Question: I am working in waypoints direction google map.I put same location between start and end point of route.bot google map show only one pointer for same two location.
I need two pointer for same two location in waypoints google map.
'''
<head>
<meta name="viewport" content="initial-scale=1.0, user-scalable=no">
<meta charset="utf-8">
<title>Waypoints in directions</title>
<style>
html, body, #map-canvas {
height: 100%;
margin: 0px;
padding: 0px
}
#panel {
position: absolute;
top: 5px;
left: 50%;
margin-left: -180px;
z-index: 5;
background-color: #fff;
padding: 5px;
border: 1px solid #999;
}
</style>
<script src="https://maps.googleapis.com/maps/api/js?v=3.exp&signed_in=true"></script>
<script>
var directionsDisplay;
var directionsService = new google.maps.DirectionsService();
var map;
function initialize() {
directionsDisplay = new google.maps.DirectionsRenderer();
var chicago = new google.maps.LatLng(41.850033, -87.<PHONE>);
var mapOptions = {
zoom: 6,
center: chicago
}
map = new google.maps.Map(document.getElementById('map-canvas'), mapOptions);
directionsDisplay.setMap(map);
}
function calcRoute() {
var start = document.getElementById('start').value;
var end = document.getElementById('end').value;
var waypts = [];
var checkboxArray = document.getElementById('waypoints');
for (var i = 0; i < checkboxArray.length; i++) {
if (checkboxArray.options[i].selected == true) {
waypts.push({
location:checkboxArray[i].value,
stopover:true});
}
}
var request = {
origin: start,
destination: end,
waypoints: waypts,
optimizeWaypoints: true,
travelMode: google.maps.TravelMode.DRIVING
};
directionsService.route(request, function(response, status) {
if (status == google.maps.DirectionsStatus.OK) {
directionsDisplay.setDirections(response);
var route = response.routes[0];
var summaryPanel = document.getElementById('directions_panel');
summaryPanel.innerHTML = '';
// For each route, display summary information.
console.log(route.legs);
for (var i = 0; i < route.legs.length; i++) {
var routeSegment = i + 1;
summaryPanel.innerHTML += '<b>Route Segment: ' + routeSegment + '</b><br>';
summaryPanel.innerHTML += route.legs[i].start_address + ' to ';
summaryPanel.innerHTML += route.legs[i].end_address + '<br>';
summaryPanel.innerHTML += route.legs[i].distance.text + '<br><br>';
}
}
});
}
google.maps.event.addDomListener(window, 'load', initialize);
</script>
</head>
<body onload="initialize()">
<div id="map-canvas" style="float:left;width:70%;height:100%;"></div>
<div id="control_panel" style="float:right;width:30%;text-align:left;padding-top:20px">
<div style="margin:20px;border-width:2px;">
<b>Start:</b>
<select id="start">
<option value="Allen Street, NY">Allen Street</option>
<option value="Ann Street, NY">Ann Street</option>
<option value="Barrow Street, NY">Barrow Street</option>
<option value="Bayard Street, NY">Bayard Street</option>
<option value="Beach Street, NY">Beach Street</option>
<option value="Beak Street, NY">Beak Street</option>
<option value="Bethune Street, NY">Bethune Street</option>
</select>
<br>
<b>Waypoints:</b> <br>
<i>(Ctrl-Click for multiple selection)</i> <br>
<select multiple id="waypoints">
<option value="Allen Street, NY">Allen Street</option>
<option value="Allen Street, NY">Allen Street</option>
<option value="Barrow Street, NY">Barrow Street</option>
<option value="Bayard Street, NY">Bayard Street</option>
<option value="Beach Street, NY">Beach Street</option>
<option value="Beak Street, NY">Beak Street</option>
<option value="Bethune Street, NY">Bethune Street</option>
</select>
<br>
<b>End:</b>
<select id="end">
<option value="Bethune Street, NY">Bethune Street</option>
<option value="Beak Street, NY">Beak Street</option>
<option value="Beach Street, NY">Beach Street</option>
<option value="Bayard Street, NY">Bayard Street</option>
<option value="Allen Street, NY">Allen Street</option>
<option value="Ann Street, NY">Ann Street</option>
<option value="Barrow Street, NY">Barrow Street</option>
</select>
<br>
<input type="submit" onclick="calcRoute();">
</div>
<div id="directions_panel" style="margin:20px;background-color:#FFEE77;"></div>
</div>
</body>
</html>
'''

Here i set between same two location "Allen Street".But it return
- - -
But i need following points like
- - - -
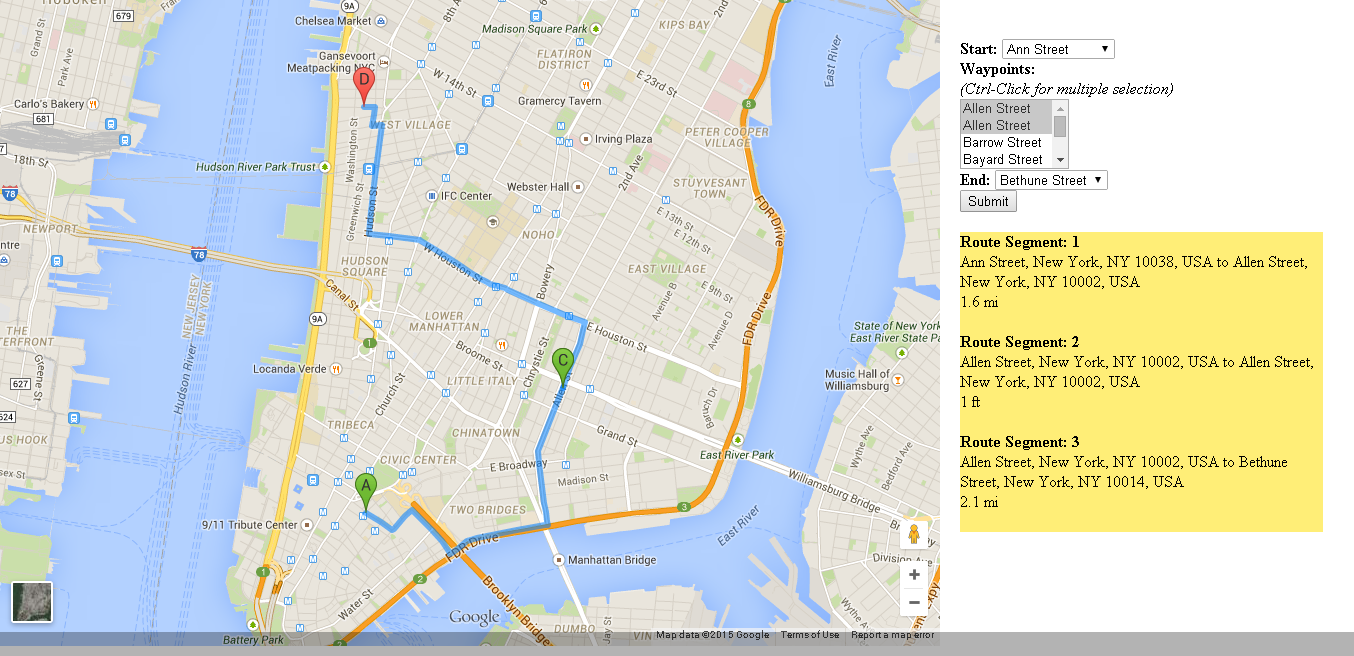
Answer: You are not seeing marker B, because it is in same point as marker C. You should have little bit different address (e.g house numbers).
Though route gets calculated correctly.
You have to use custom markers if you want to format markers.
On start of JS document, add this:
'''
// Letters for markers
var letters = ['A', 'B', 'C', 'D', 'E', 'F', 'G', 'H', 'I', 'J'];
// Map bounds, to fit bounds. Every marker will be added to this. See addMarker function.
var bounds = new google.maps.LatLngBounds();
'''
Function to add markers
'''
addMarker = function(latLng, i, isLast){
bounds.extend(latLng);
markerColor = isLast ? 'b' : 'a';
var marker = new google.maps.Marker({
position: latLng,
map: map,
icon: 'https://mts.googleapis.com/vt/icon/name=icons/spotlight/spotlight-waypoint-'+markerColor+'.png&text='+letters[i]+'&psize=16&font=fonts/Roboto-Regular.ttf&color=ff333333&ax=44&ay=48&scale='+(2-(i*2/10))
});
};
'''
Hide directions returned by google.
'''
// Don't show response directions
//directionsDisplay.setDirections(response);
'''
Create polyline for custom directions
'''
var polyline = new google.maps.Polyline({
path: [],
strokeColor: '#3366FF',
strokeWeight: 5
});
'''
Then, edit your 'route.legs' 'for' loop.
'''
for (var i = 0; i < route.legs.length; i++) {
var routeSegment = i + 1;
summaryPanel.innerHTML += '<b>Route Segment: ' + routeSegment + '</b><br>';
summaryPanel.innerHTML += route.legs[i].start_address + ' to ';
summaryPanel.innerHTML += route.legs[i].end_address + '<br>';
summaryPanel.innerHTML += route.legs[i].distance.text + '<br><br>';
// Add start_location marker for every route leg
addMarker(route.legs[i].start_location, i);
// If is last, add end_lcoation marker too
if( i == route.legs.length-1 ){
addMarker(route.legs[i].end_location, i+1, true);
}
// Set polyline points
var steps = route.legs[i].steps;
for (j = 0; j < steps.length; j++) {
var nextSegment = steps[j].path;
for (k=0;k<nextSegment.length;k++) {
polyline.getPath().push(nextSegment[k]);
}
}
}
'''
And, finally, before end of your 'if'.
'''
// Show driving line
polyline.setMap(map);
// Fit to bounds
map.fitBounds(bounds);
'''
Currently, this code adds different 'scale' to markers, so you can see that marker B is behind marker C. How you finally distinguish these markers is up to you.
'''
$(document).ready(function(){
var directionsDisplay;
var directionsService = new google.maps.DirectionsService();
var map;
var letters = ['A', 'B', 'C', 'D', 'E', 'F', 'G', 'H', 'I', 'J'];
var bounds = new google.maps.LatLngBounds();
function initialize() {
directionsDisplay = new google.maps.DirectionsRenderer();
var chicago = new google.maps.LatLng(41.850033, -87.<PHONE>);
var mapOptions = {
zoom: 6,
center: chicago
}
map = new google.maps.Map(document.getElementById('map-canvas'), mapOptions);
directionsDisplay.setMap(map);
}
addMarker = function(latLng, i, isLast){
bounds.extend(latLng);
markerColor = isLast ? 'b' : 'a';
var marker = new google.maps.Marker({
position: latLng,
map: map,
icon: 'https://mts.googleapis.com/vt/icon/name=icons/spotlight/spotlight-waypoint-'+markerColor+'.png&text='+letters[i]+'&psize=16&font=fonts/Roboto-Regular.ttf&color=ff333333&ax=44&ay=48&scale='+(2-(i*2/10))
});
};
calcRoute = function() {
var start = document.getElementById('start').value;
var end = document.getElementById('end').value;
var waypts = [];
var checkboxArray = document.getElementById('waypoints');
for (var i = 0; i < checkboxArray.length; i++) {
if (checkboxArray.options[i].selected == true) {
waypts.push({
location: checkboxArray[i].value,
stopover: true
});
}
}
var request = {
origin: start,
destination: end,
waypoints: waypts,
optimizeWaypoints: true,
travelMode: google.maps.TravelMode.DRIVING
};
directionsService.route(request, function (response, status) {
if (status == google.maps.DirectionsStatus.OK) {
// Don't show response directions
//directionsDisplay.setDirections(response);
var route = response.routes[0];
var summaryPanel = document.getElementById('directions_panel');
summaryPanel.innerHTML = '';
// For each route, display summary information.
// console.log(route);
var polyline = new google.maps.Polyline({
path: [],
strokeColor: '#3366FF',
strokeWeight: 5
});
for (var i = 0; i < route.legs.length; i++) {
var routeSegment = i + 1;
summaryPanel.innerHTML += '<b>Route Segment: ' + routeSegment + '</b><br>';
summaryPanel.innerHTML += route.legs[i].start_address + ' to ';
summaryPanel.innerHTML += route.legs[i].end_address + '<br>';
summaryPanel.innerHTML += route.legs[i].distance.text + '<br><br>';
// Add start_location marker for every route leg
addMarker(route.legs[i].start_location, i);
// If is last, add end_lcoation marker too
if( i == route.legs.length-1 ){
addMarker(route.legs[i].end_location, i+1, true);
}
// Set polyline points
var steps = route.legs[i].steps;
for (j = 0; j < steps.length; j++) {
var nextSegment = steps[j].path;
for (k=0;k<nextSegment.length;k++) {
polyline.getPath().push(nextSegment[k]);
}
}
}
polyline.setMap(map);
map.fitBounds(bounds);
}
});
}
initialize();
});
'''
'''
html, body, #map-canvas {
height: 100%;
margin: 0px;
padding: 0px
}
#panel {
position: absolute;
top: 5px;
left: 50%;
margin-left: -180px;
z-index: 5;
background-color: #fff;
padding: 5px;
border: 1px solid #999;
}
'''
'''
<script src="https://ajax.googleapis.com/ajax/libs/jquery/2.1.0/jquery.min.js"></script>
<script src="https://maps.googleapis.com/maps/api/js?v=3.exp&signed_in=true"></script>
<div id="map-canvas" style="float:left;width:70%;height:100%;"></div>
<div id="control_panel" style="float:right;width:30%;text-align:left;padding-top:20px">
<div style="margin:20px;border-width:2px;"> <b>Start:</b>
<select id="start">
<option value="Allen Street, NY">Allen Street</option>
<option value="Ann Street, NY">Ann Street</option>
<option value="Barrow Street, NY">Barrow Street</option>
<option value="Bayard Street, NY">Bayard Street</option>
<option value="Beach Street, NY">Beach Street</option>
<option value="Beak Street, NY">Beak Street</option>
<option value="Bethune Street, NY">Bethune Street</option>
</select>
<br> <b>Waypoints:</b>
<br> <i>(Ctrl-Click for multiple selection)</i>
<br>
<select multiple id="waypoints">
<option value="Allen Street, NY">Allen Street</option>
<option value="Allen Street, NY">Allen Street</option>
<option value="Barrow Street, NY">Barrow Street</option>
<option value="Bayard Street, NY">Bayard Street</option>
<option value="Beach Street, NY">Beach Street</option>
<option value="Beak Street, NY">Beak Street</option>
<option value="Bethune Street, NY">Bethune Street</option>
</select>
<br> <b>End:</b>
<select id="end">
<option value="Bethune Street, NY">Bethune Street</option>
<option value="Beak Street, NY">Beak Street</option>
<option value="Beach Street, NY">Beach Street</option>
<option value="Bayard Street, NY">Bayard Street</option>
<option value="Allen Street, NY">Allen Street</option>
<option value="Ann Street, NY">Ann Street</option>
<option value="Barrow Street, NY">Barrow Street</option>
</select>
<br>
<input type="submit" onclick="calcRoute();">
</div>
<div id="directions_panel" style="margin:20px;background-color:#FFEE77;"></div>
</div>
'''